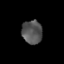
Tissue: lung
Cell type: Myeloid cells
Senescence score: 0.2437
Nuclear area (px): 469
Mean DAPI intensity: 84.079